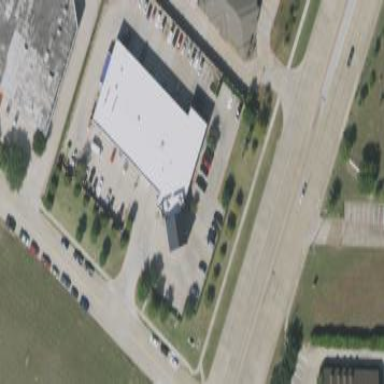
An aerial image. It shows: Flat-roofed retail building serving as car repair shop.